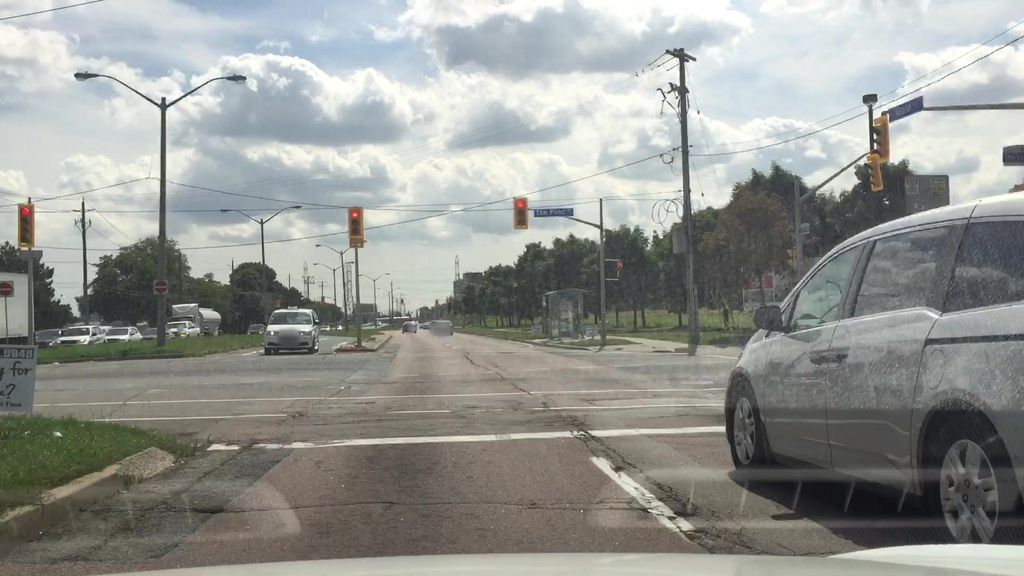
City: toronto